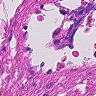
Metastatic tissue present: no